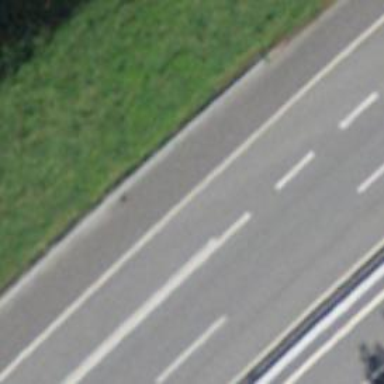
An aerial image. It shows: Asphalt motorway link.